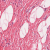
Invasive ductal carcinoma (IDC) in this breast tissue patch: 0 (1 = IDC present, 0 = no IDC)